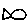
Label: fish